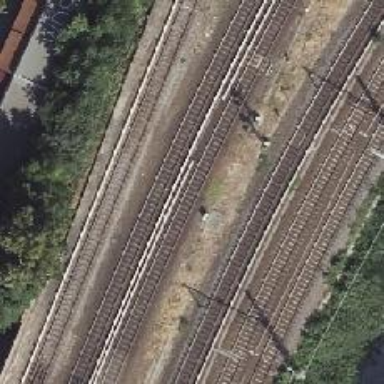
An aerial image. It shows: Railway signal.